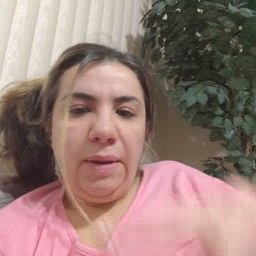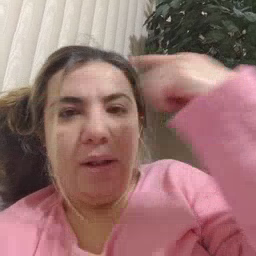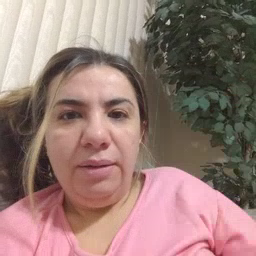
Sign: black